Question: When i try to create a new Master/Detail flow activity in Android Studio i am told "The activity Master/Detail Flow has a minimum SDK level of 11.". I understand why this is, but I don't understand why i am being prevented from creating this activity as the min SDK as defined by my AndroidManifest.xml is 11.
I created with a lower minimum but have since changed to 11. When i create a new project with a miniumum of 11, and then change the manifest to use 7 as min SDK I can create a new Master/Detail flow activity. This makes me think there is a project property i need to change, but I cannot find it!
I have tried so far:
- - - - -

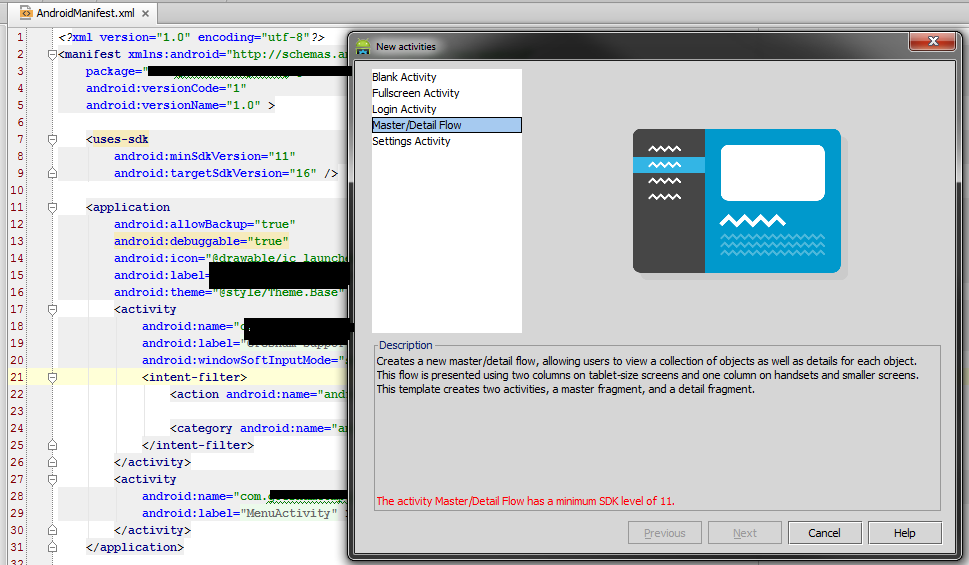
Answer: This may be late answer but i found same problem.
Here is solution. On your build.gradle there will be following line
'''
android {
compileSdkVersion 17
buildToolsVersion "17.0.0"
defaultConfig {
minSdkVersion 8
targetSdkVersion 16
}
}
'''
just change minSdkVersion to 11 and click "Sync Project with Gradel File" icon, then try to create Activity again.